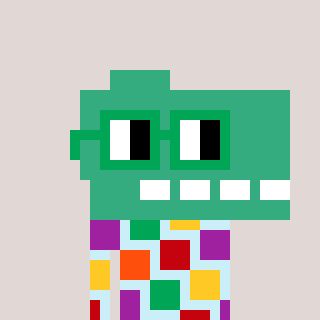
a pixel art character with square green glasses, a dino-shaped head and a cold-colored body on a warm background